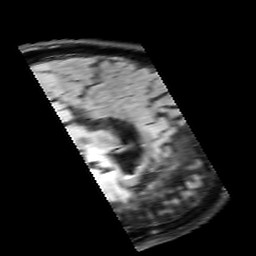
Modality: FLAIR
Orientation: sagittal
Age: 50
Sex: male
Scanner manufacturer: siemens
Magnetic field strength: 3 T
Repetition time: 9 s
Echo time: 0.099 s